Field crop: maize
Growth stage: 1
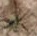
Species: salsola